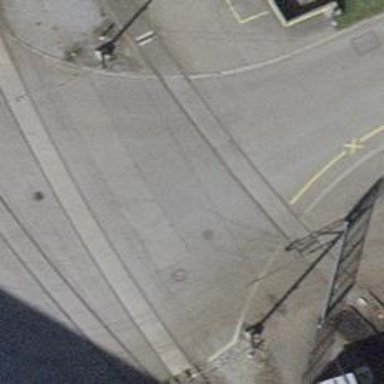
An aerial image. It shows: Level crossing along the railway.